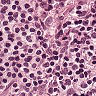
Metastatic tissue present: no